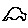
Label: car